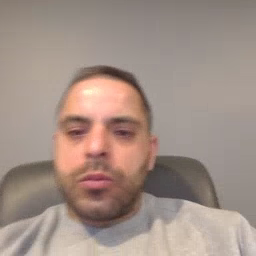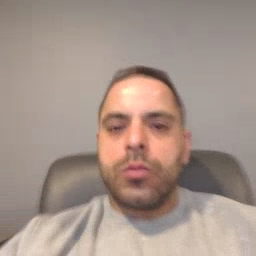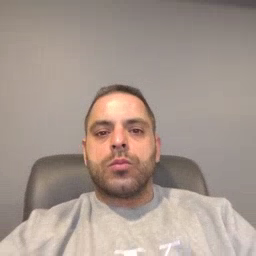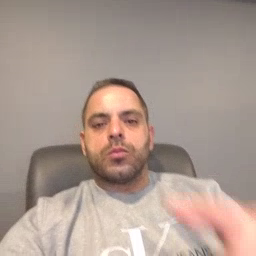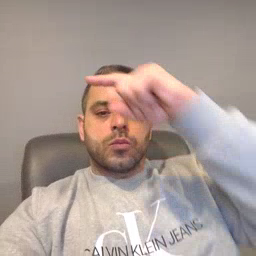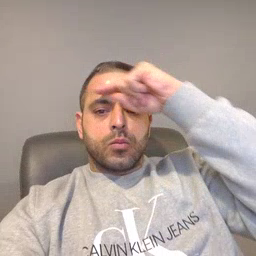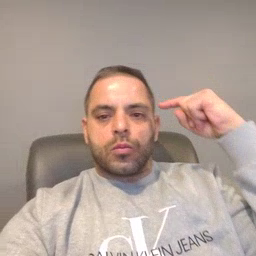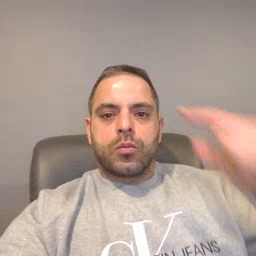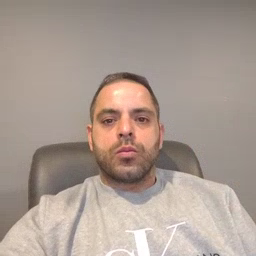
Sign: black